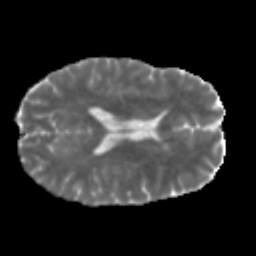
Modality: MD
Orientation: axial
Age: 46
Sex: male
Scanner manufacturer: siemens
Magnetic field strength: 3 T
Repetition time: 5 s
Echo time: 0.092 s